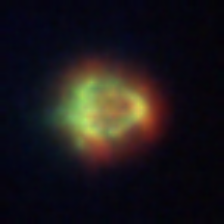
Taxon: Ciliates
Group: Other